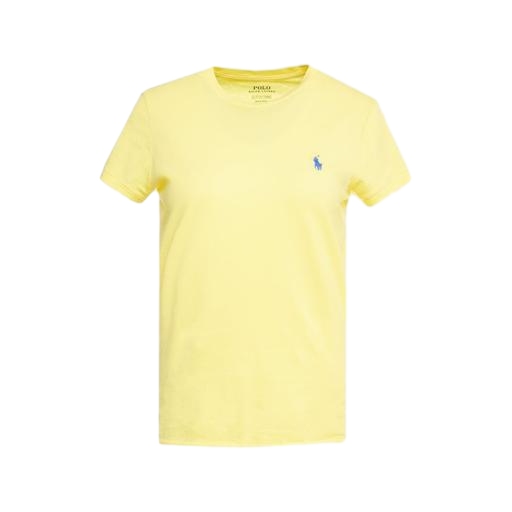
yellow skinny-fit big pony polo shirt, yellow skinny-fit stretch polo shirt, yellow iconic women's round neck t-shirt, white background